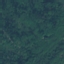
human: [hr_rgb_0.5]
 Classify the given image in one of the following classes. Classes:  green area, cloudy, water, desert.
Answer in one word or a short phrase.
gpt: green area